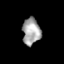
Tissue: skin
Cell type: Epithelial cells
Senescence score: 0.2804
Nuclear area (px): 468
Mean DAPI intensity: 165.763